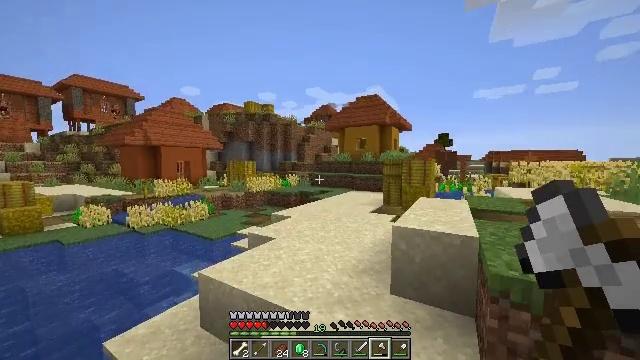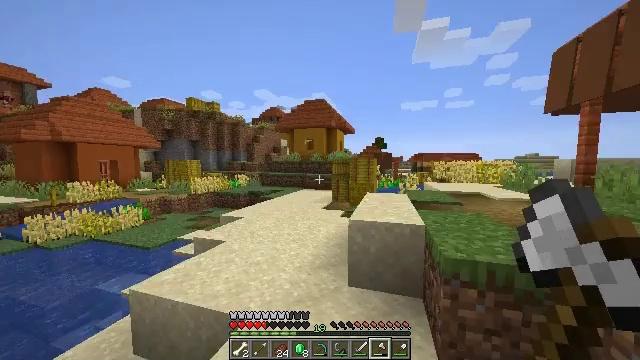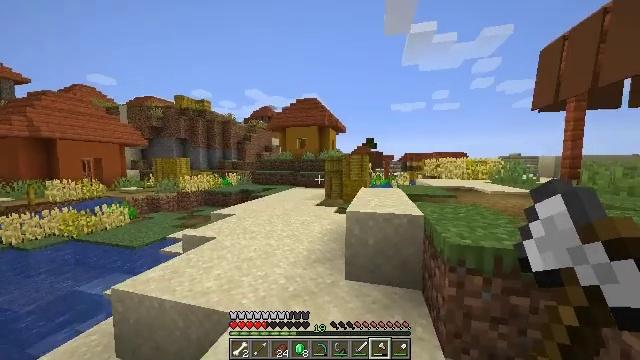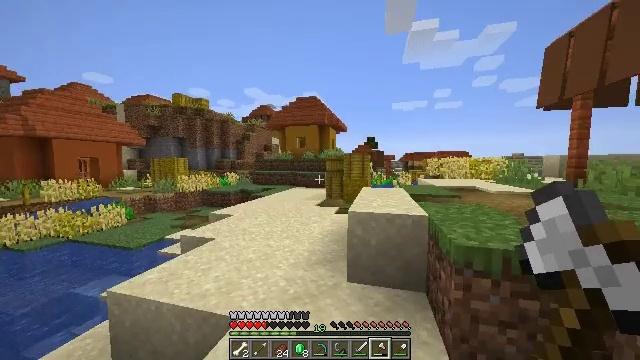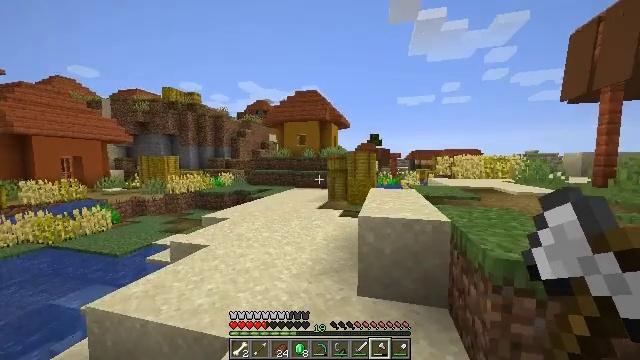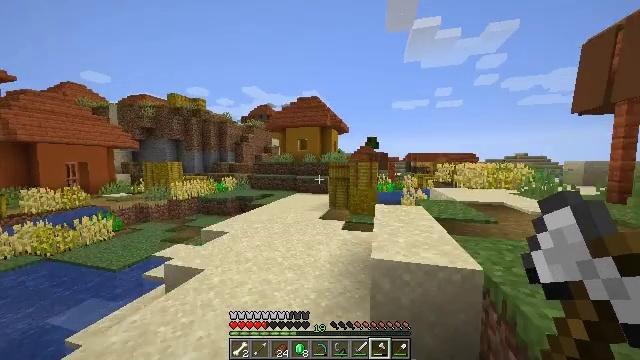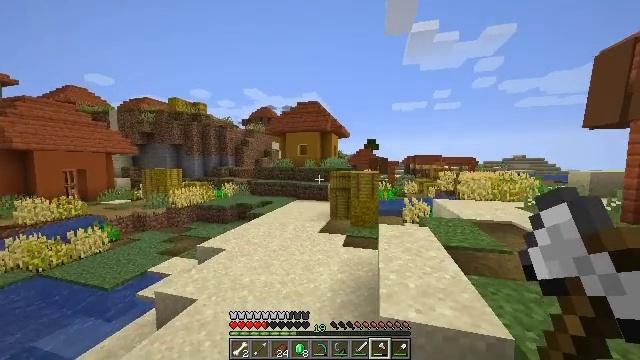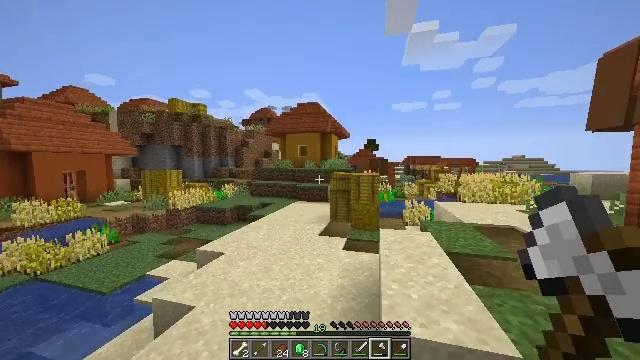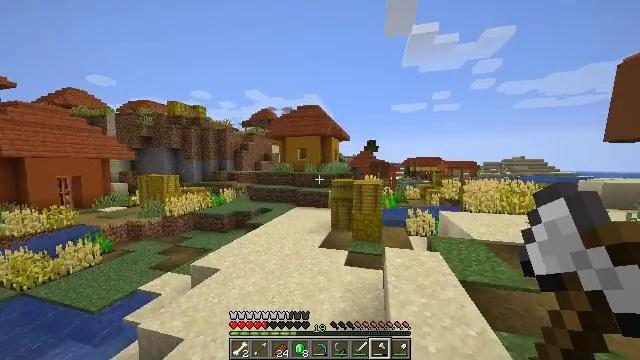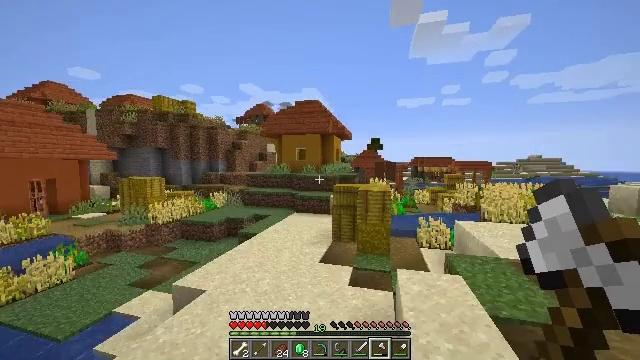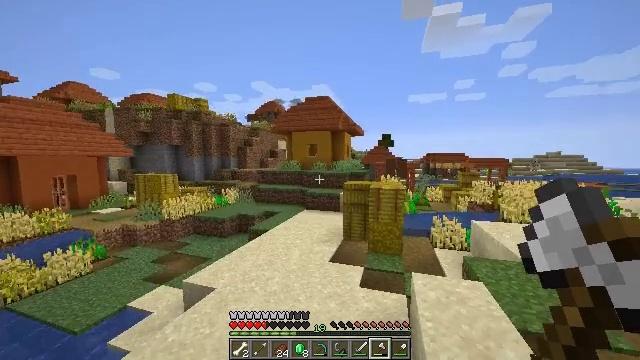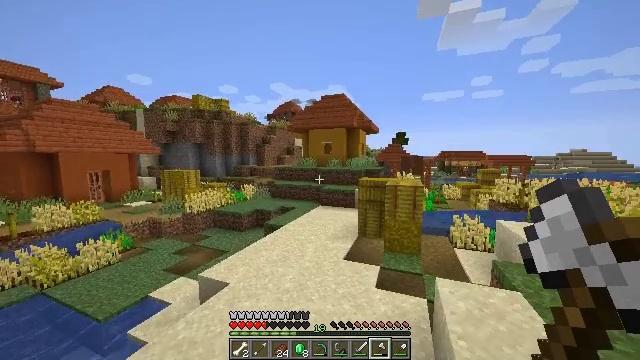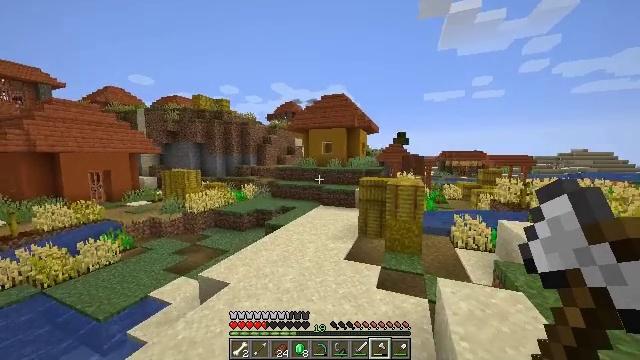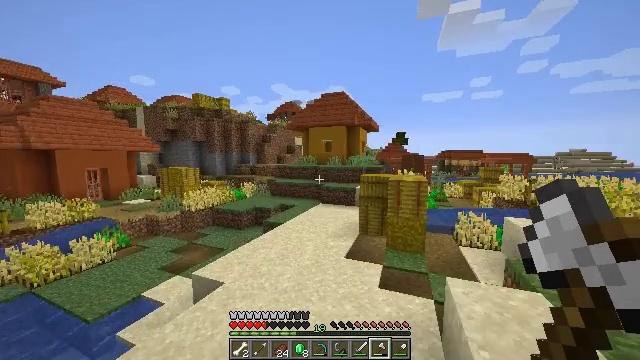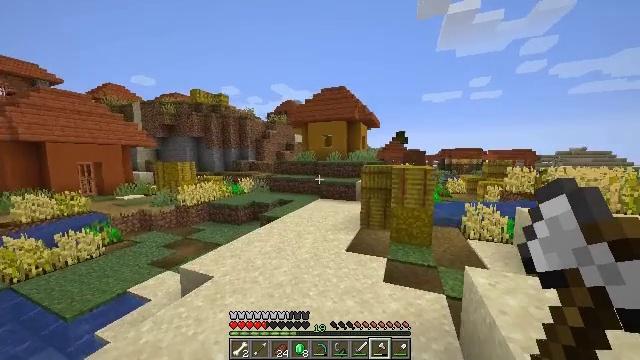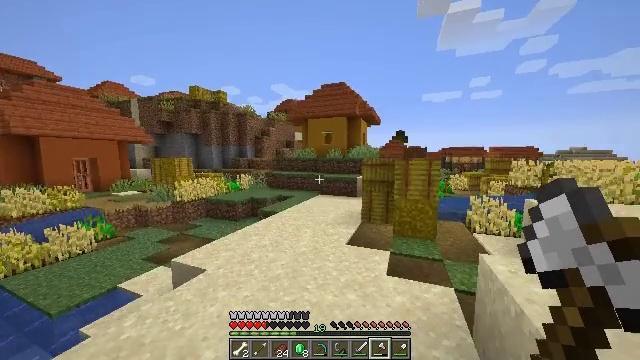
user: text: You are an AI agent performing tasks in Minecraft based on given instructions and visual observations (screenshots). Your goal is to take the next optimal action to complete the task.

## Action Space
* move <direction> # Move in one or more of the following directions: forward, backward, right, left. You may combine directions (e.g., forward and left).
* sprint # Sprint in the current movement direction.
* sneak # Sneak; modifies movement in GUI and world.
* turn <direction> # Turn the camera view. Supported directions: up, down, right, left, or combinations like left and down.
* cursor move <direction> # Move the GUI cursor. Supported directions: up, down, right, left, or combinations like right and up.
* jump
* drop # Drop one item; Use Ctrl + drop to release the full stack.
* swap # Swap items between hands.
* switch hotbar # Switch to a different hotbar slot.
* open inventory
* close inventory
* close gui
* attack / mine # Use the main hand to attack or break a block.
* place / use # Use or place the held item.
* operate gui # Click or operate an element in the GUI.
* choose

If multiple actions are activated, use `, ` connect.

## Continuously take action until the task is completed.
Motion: motion action
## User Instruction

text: Prepare to craft chainmail boots using the crafting table.
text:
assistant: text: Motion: move forward, turn right, jump
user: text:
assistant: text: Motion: move forward, turn right, jump
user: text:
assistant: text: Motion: move forward, jump
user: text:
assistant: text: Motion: move forward, jump
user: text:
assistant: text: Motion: move forward, jump
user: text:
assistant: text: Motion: move forward, jump
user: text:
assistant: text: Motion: move forward, jump
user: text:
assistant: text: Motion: move forward, sprint, jump
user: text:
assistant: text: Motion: move forward, sprint, jump
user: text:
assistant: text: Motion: move forward, sprint, turn left, jump
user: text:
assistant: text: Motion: move forward, sprint, turn left, jump
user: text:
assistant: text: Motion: move forward, sprint, jump
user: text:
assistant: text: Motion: move forward, jump
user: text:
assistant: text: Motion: move forward, jump
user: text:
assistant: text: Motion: move forward, jump
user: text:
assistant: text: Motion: move forward, jump
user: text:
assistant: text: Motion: move forward, jump
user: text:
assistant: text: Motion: move forward, jump
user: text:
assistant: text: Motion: move forward, sprint, jump
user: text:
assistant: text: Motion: move forward, sprint, jump
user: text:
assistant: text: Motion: move forward, sprint, jump
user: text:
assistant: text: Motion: move forward, jump
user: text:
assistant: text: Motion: move forward, jump
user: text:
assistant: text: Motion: move forward, jump
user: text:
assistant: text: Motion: move forward, jump
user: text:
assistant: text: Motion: move forward, jump
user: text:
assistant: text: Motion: move forward, jump
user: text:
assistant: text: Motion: move forward, jump
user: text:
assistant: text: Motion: move forward, jump
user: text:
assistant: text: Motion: move forward, sprint, turn left and down, jump